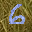
Label: 6